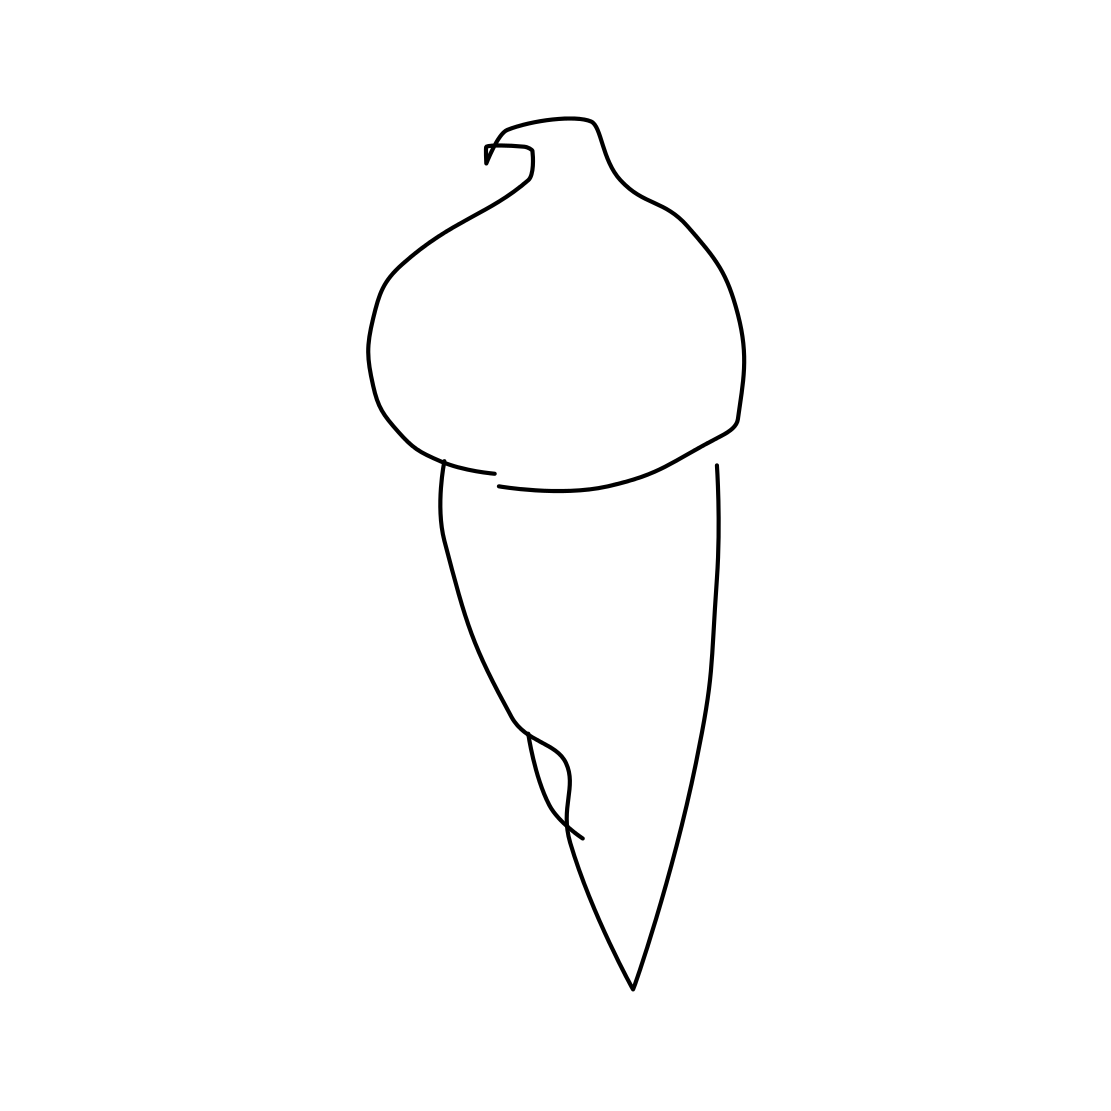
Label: ice-cream-cone